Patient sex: M
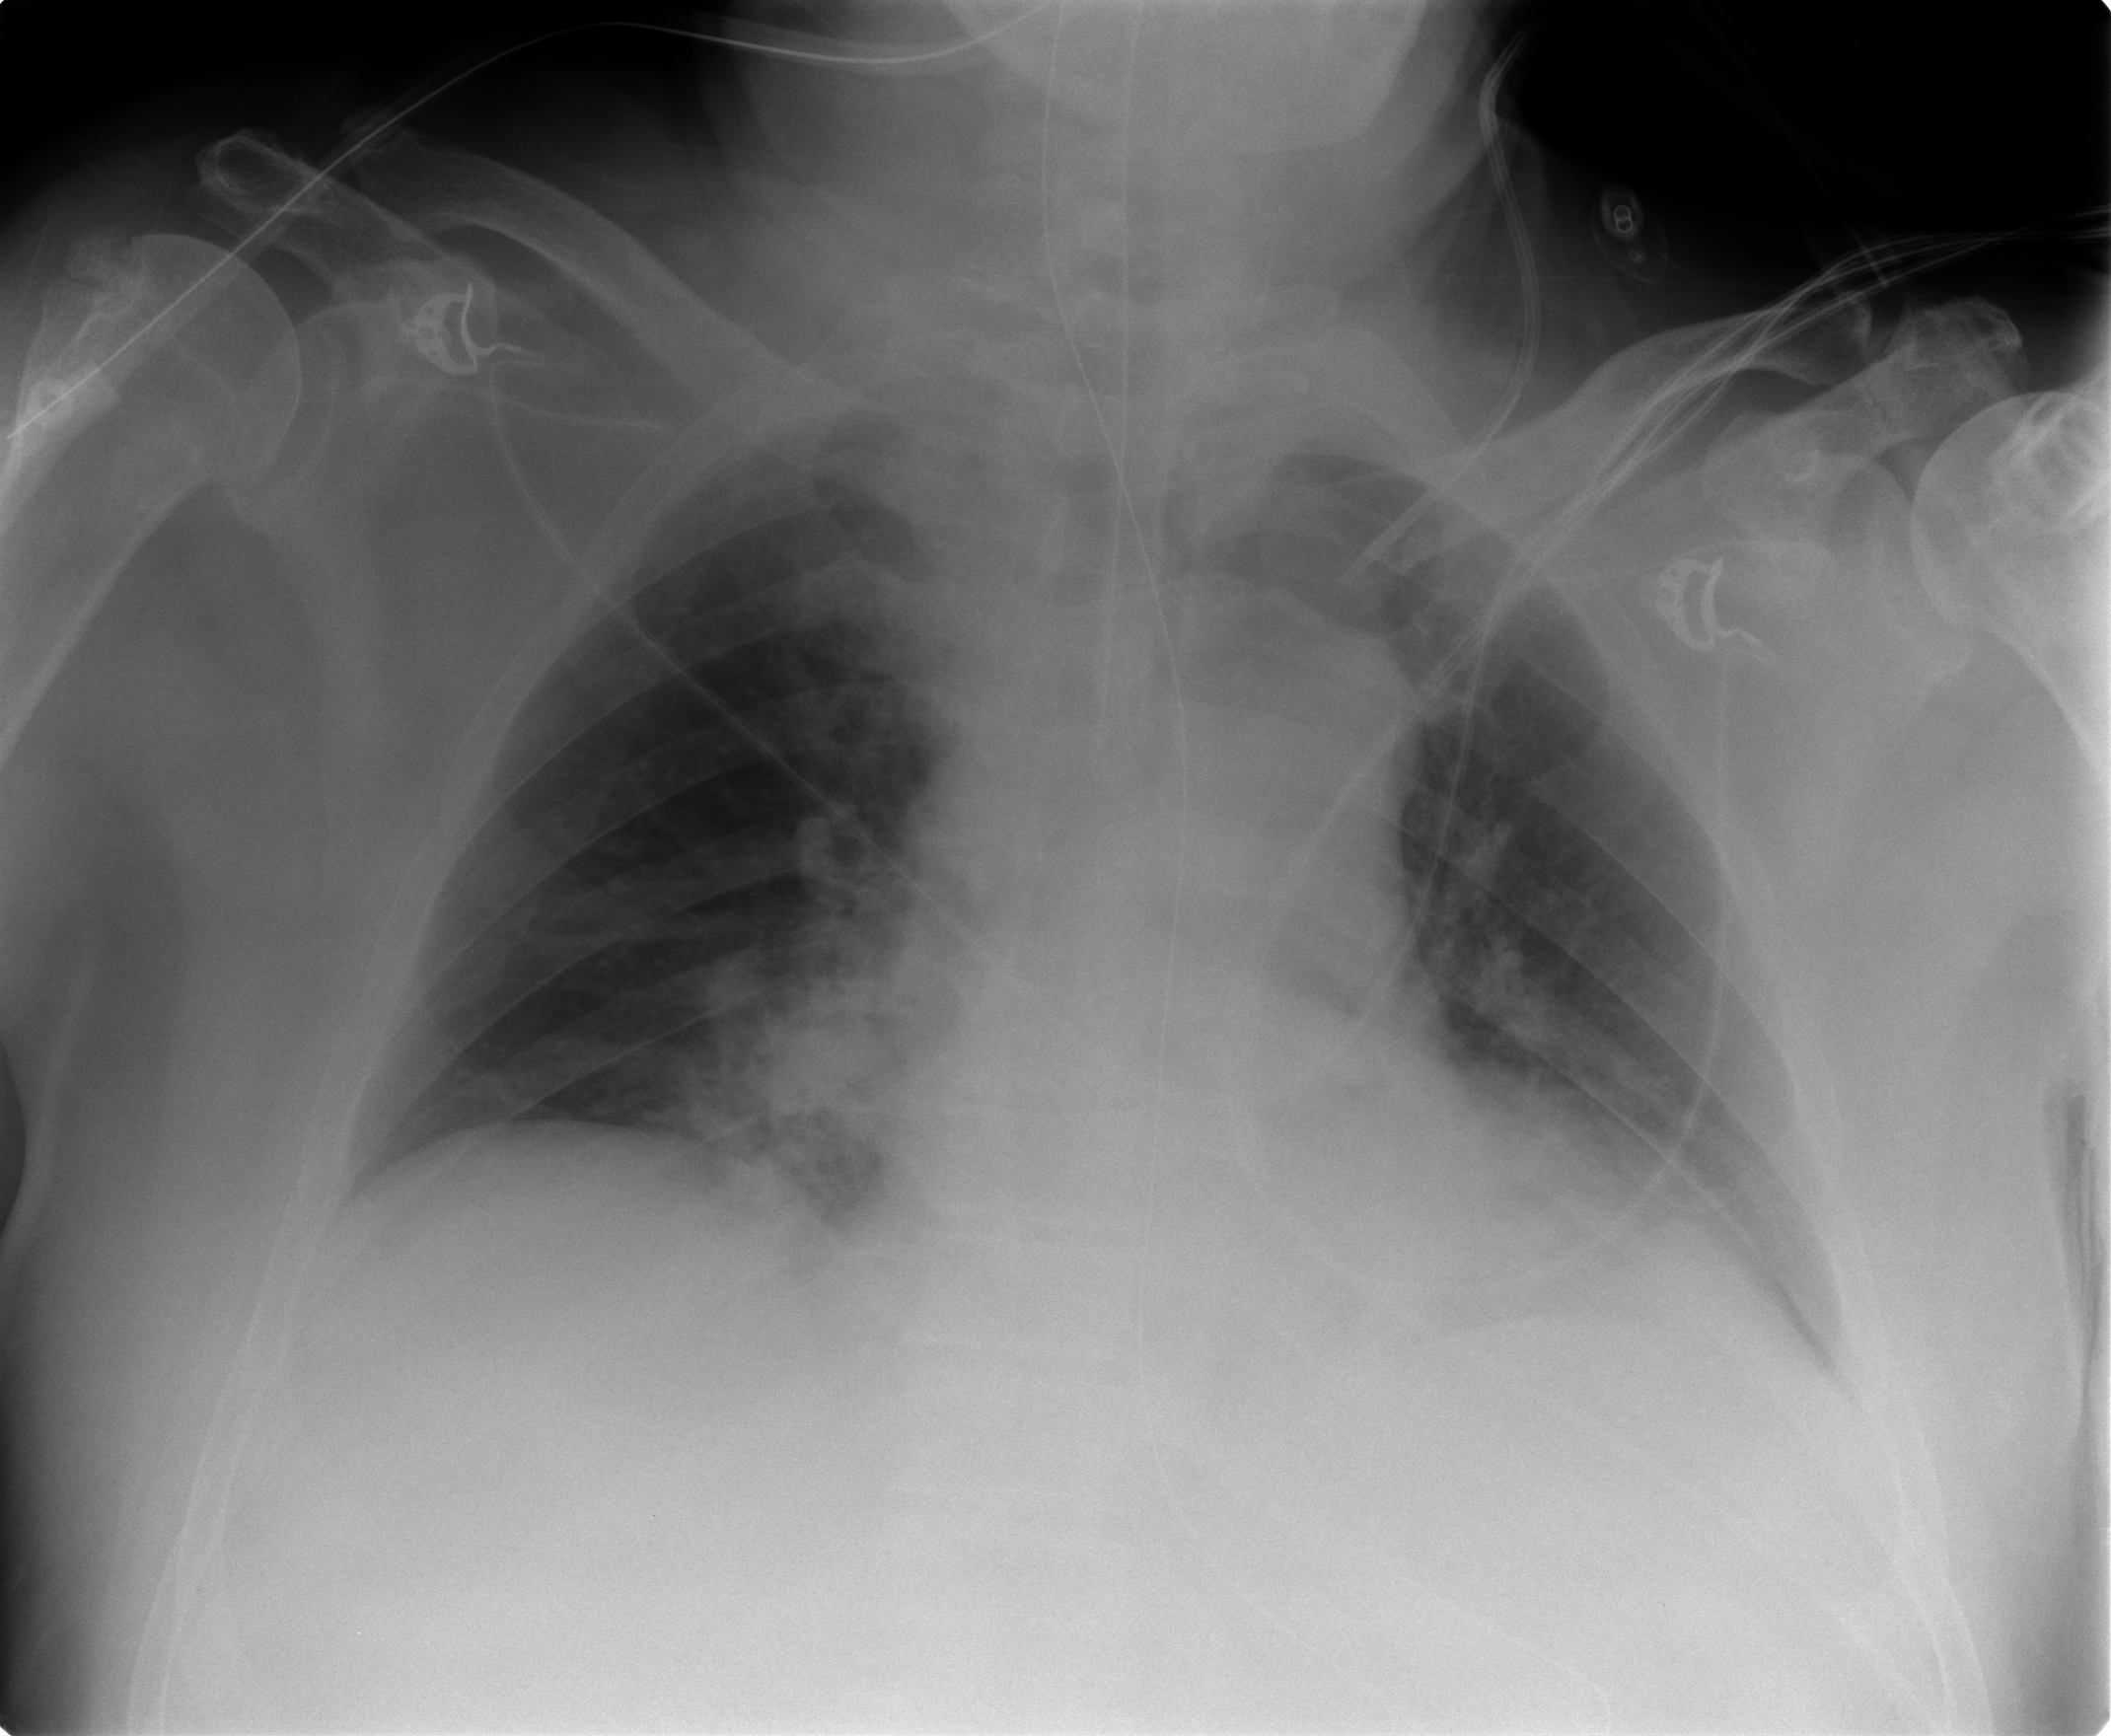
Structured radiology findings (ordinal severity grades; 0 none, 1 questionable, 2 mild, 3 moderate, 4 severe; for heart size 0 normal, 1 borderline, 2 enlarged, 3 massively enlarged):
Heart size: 0
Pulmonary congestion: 2
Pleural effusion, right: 0
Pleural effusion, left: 2
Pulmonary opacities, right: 2
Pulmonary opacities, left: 2
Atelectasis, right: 0
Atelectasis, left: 0